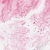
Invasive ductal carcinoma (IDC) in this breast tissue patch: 0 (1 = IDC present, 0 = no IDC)